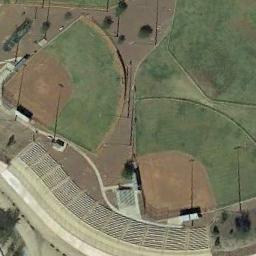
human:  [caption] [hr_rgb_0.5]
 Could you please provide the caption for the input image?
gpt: There are neat rows of houses near the baseball field .

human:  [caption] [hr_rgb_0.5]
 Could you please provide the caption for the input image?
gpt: Two baseball diamonds on the lawn and a grandstand beside .

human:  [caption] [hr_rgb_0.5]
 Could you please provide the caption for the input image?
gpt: There are two simple baseball diamonds in the wasteland along the roads .

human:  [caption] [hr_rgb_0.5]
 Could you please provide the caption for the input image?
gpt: There are three baseball diamonds next to a road .

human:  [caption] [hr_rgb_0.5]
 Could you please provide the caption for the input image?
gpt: One road is next to two baseball diamonds .